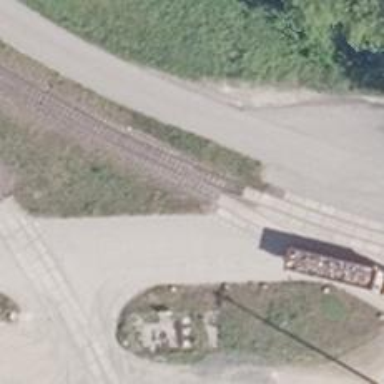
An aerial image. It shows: Railway switch.